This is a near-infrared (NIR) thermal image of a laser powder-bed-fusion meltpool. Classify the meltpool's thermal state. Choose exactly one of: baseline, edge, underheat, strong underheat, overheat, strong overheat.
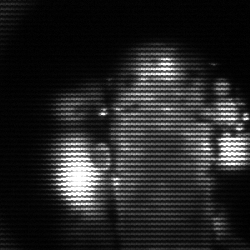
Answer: strong underheat